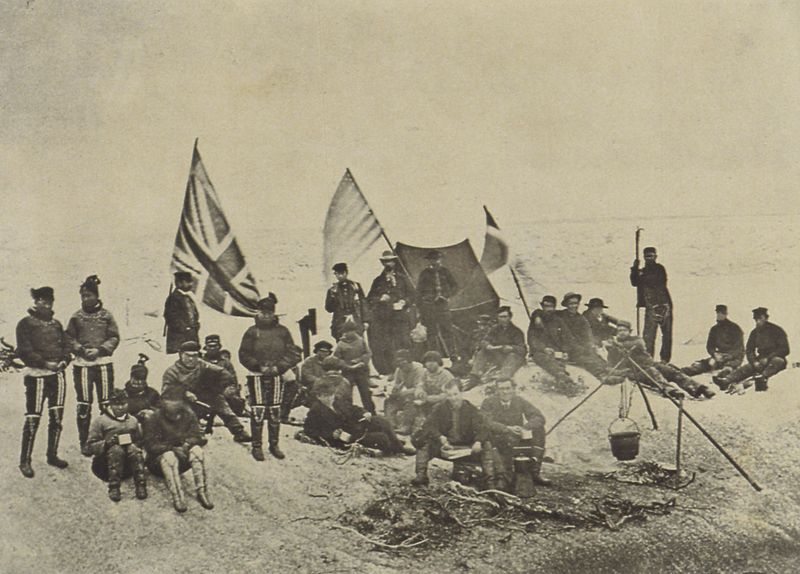
Titel: Die Reisegesellschaft des Malers William Bradford
Künstler: Dunmore & Critcherson
Standort: New York
Institution: Sammlung "International Museum of Photography"
Schlagwörter: feuer, gruppe, himmel, kampf, mann, meer, wasser, weiß, landschaft, menschen, sitzen, grau, hell, holz, hut, licht, männer, schwarz, ausblick, blick, schnee, hose, kappe, mützen, trinken, stehen, feld, ferne, horizont, weite, boden, sitzend, stehend, england, stock, topf, fahnen, stab, fahne, flagge, hosen, wüste, winter, pause, rast, amerika, krieg, schlacht, soldaten, essen, streifen, foto, fotografie, photographie, lappen, kälte, schwarz-weiss, halt, militär, uniform, uniformen, norwegen, engländer, stiefel, gruppenbild, wissenschaftler, photo, tassen, krieger, forscher, alaska, flaggen, kochen, usa, zeit, entdecker, eimer, fotographie, offiziere, zelt, kessel, lager, feuerstelle, schottland, union jack, mannschaft, ski, gruppenfoto, indianer, bürgerkrieg, prärie, kochstelle, zweiter weltkrieg, lagerfeuer, soladten, feldlager, camp, großbritannien, expedition, amerikaner, nordpol, inuit, südpol, briten, expeditionskorps, mützem, normandie, ural, aliierte, stars and stripes, scott, 1. weltkrieg, eingeborne, feldküche, fahhne, grossbrittanien